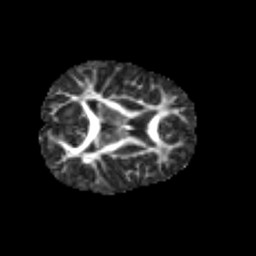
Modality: FA
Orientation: axial
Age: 7
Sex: male
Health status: healthy